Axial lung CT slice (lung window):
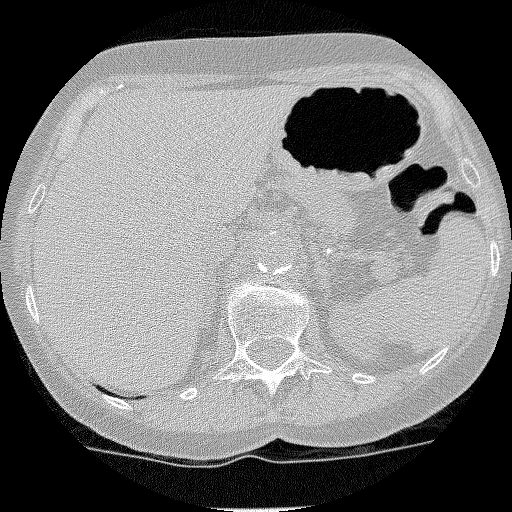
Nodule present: no